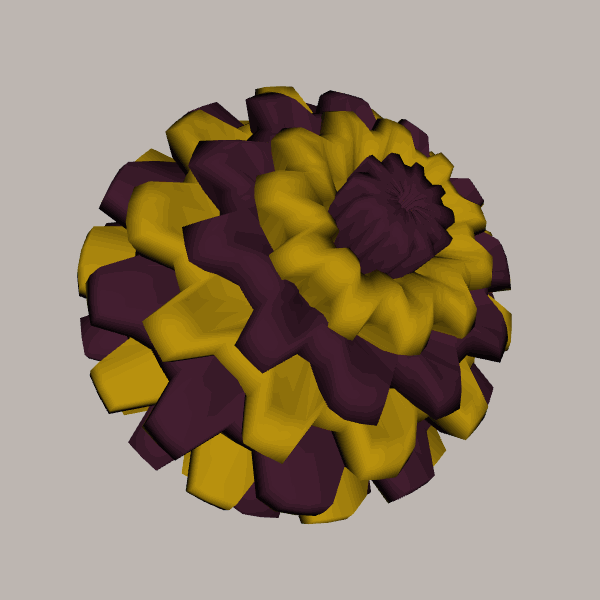
Background: light